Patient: sex F, age 59
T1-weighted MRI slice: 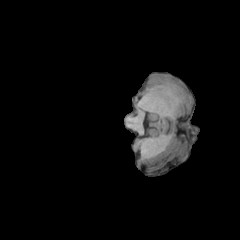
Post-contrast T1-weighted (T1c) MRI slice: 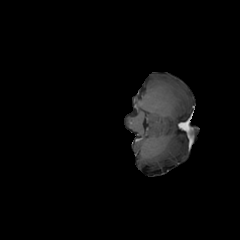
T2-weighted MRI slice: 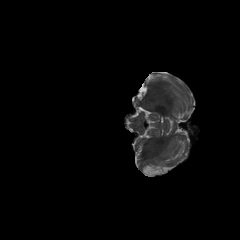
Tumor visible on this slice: no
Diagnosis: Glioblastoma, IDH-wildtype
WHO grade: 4